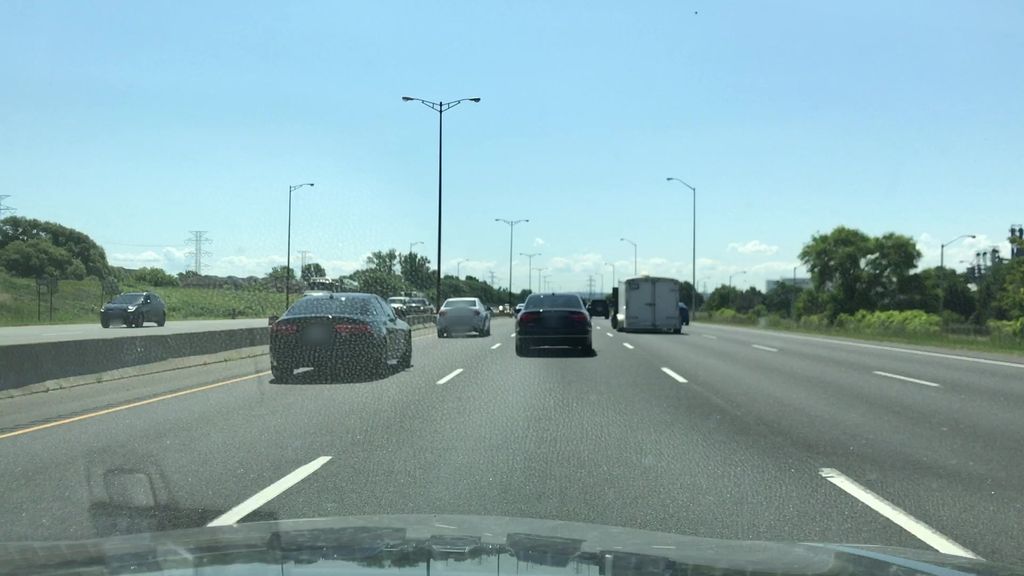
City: hamilton